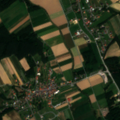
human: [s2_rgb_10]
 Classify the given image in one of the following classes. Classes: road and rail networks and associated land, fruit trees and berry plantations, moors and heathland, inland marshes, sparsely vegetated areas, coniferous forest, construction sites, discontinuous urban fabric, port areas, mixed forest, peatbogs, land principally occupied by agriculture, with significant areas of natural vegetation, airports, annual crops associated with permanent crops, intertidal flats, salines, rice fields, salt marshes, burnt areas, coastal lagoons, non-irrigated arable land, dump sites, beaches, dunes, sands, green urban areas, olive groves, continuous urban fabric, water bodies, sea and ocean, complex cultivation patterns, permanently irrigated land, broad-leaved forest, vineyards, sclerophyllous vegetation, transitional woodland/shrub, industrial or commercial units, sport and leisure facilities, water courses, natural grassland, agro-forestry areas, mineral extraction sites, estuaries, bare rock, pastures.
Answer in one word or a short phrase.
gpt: discontinuous urban fabric, non-irrigated arable land, complex cultivation patterns, land principally occupied by agriculture, with significant areas of natural vegetation, mixed forest